Interaction volume radius: 10 \u00c5
Interaction volume height: 15 \u00c5
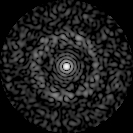
Disorder parameter: 0.8491